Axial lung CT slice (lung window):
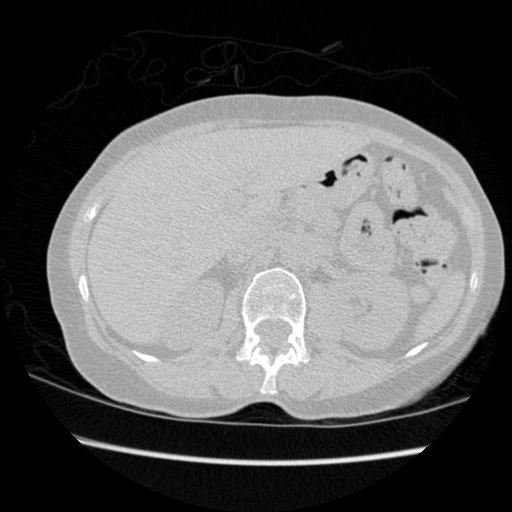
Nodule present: no